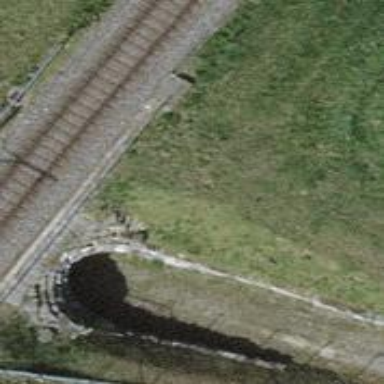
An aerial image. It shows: Path through tunnel.